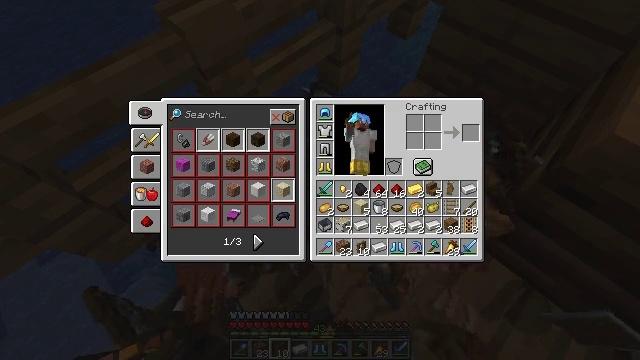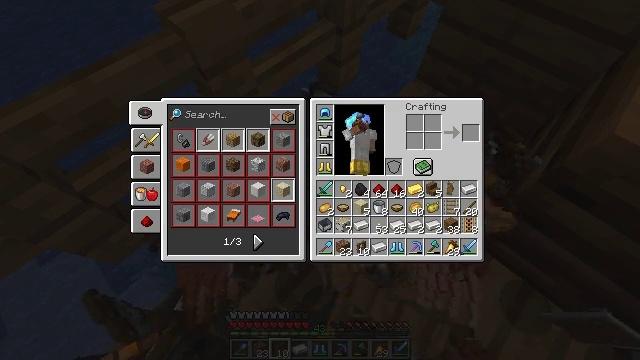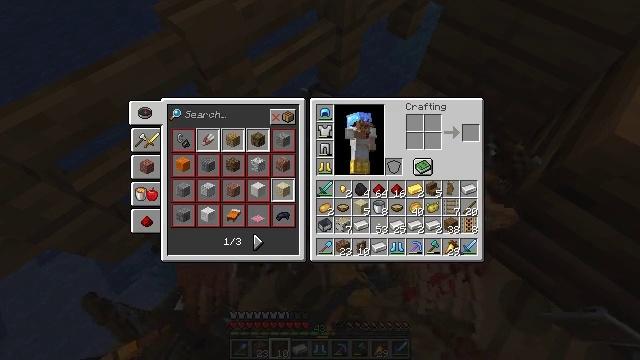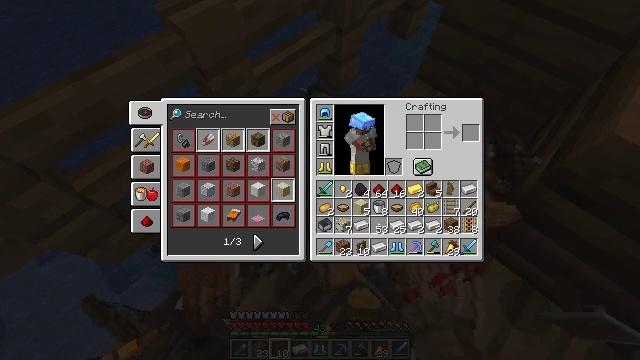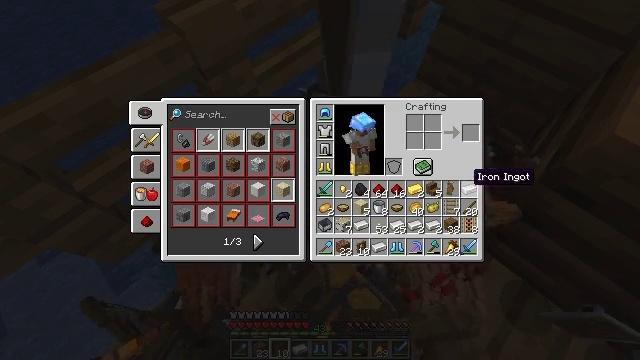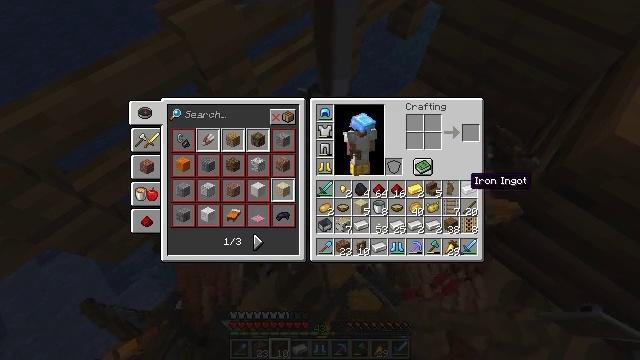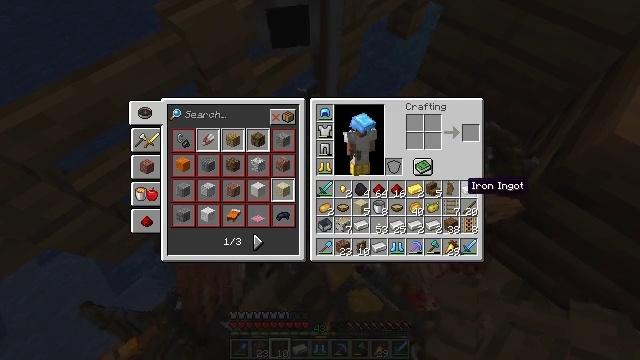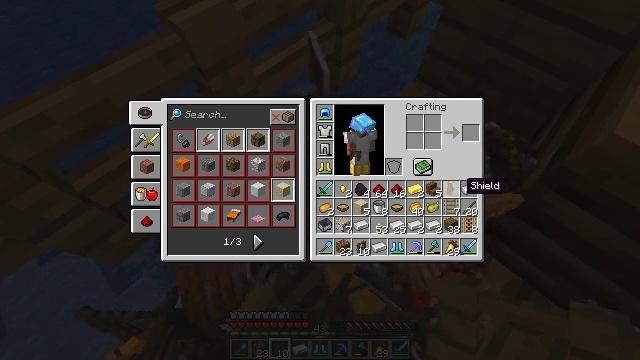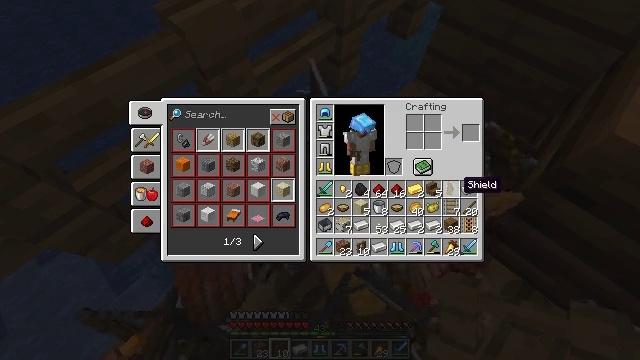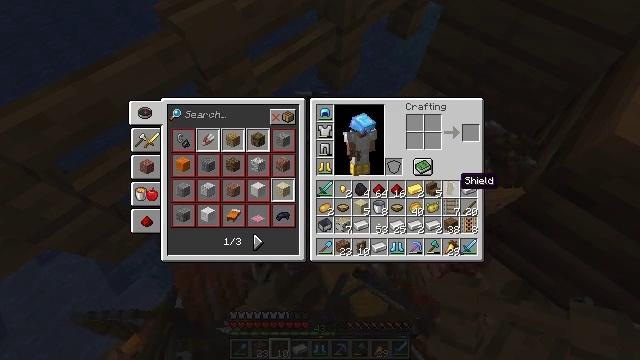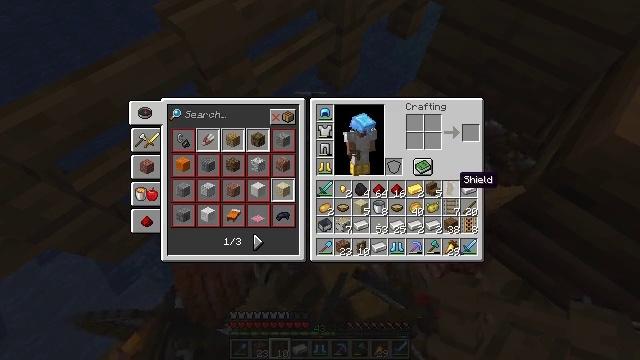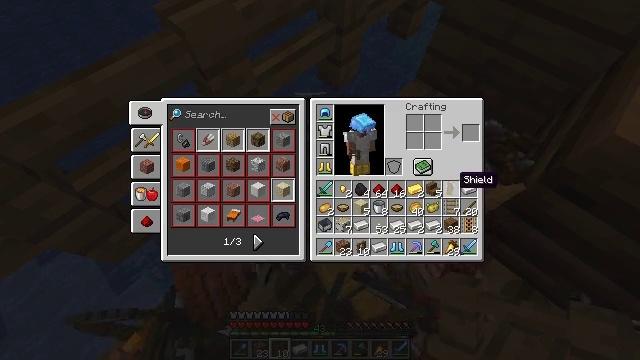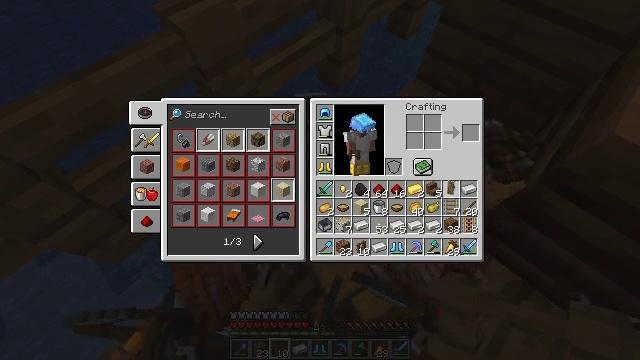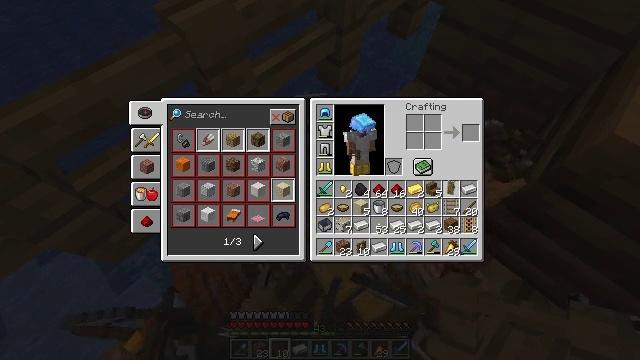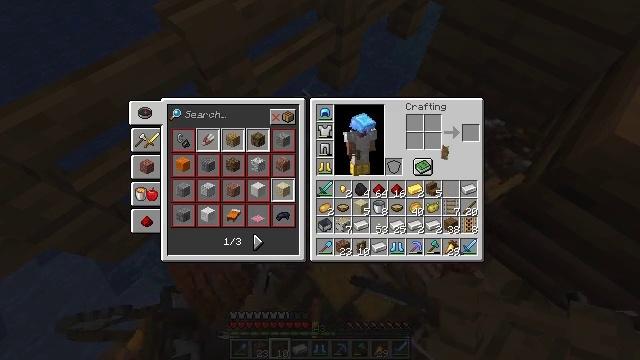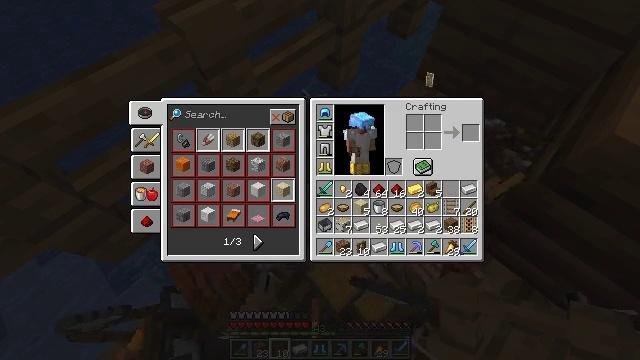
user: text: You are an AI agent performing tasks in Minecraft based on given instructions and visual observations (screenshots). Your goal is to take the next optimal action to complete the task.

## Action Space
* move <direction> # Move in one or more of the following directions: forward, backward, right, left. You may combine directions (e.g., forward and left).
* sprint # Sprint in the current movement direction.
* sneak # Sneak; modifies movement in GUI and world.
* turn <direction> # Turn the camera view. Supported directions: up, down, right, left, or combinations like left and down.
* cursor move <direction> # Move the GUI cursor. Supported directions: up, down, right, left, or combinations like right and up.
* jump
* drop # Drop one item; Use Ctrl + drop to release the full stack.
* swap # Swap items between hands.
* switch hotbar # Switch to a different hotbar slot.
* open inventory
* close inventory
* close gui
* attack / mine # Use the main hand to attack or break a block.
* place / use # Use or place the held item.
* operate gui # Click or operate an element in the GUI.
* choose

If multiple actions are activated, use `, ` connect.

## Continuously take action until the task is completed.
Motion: motion action
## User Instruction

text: Remove a shield from the inventory.
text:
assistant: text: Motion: cursor move right and down
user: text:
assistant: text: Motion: cursor move right and down
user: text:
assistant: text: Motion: cursor move down
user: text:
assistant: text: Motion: no_op
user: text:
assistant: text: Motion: no_op
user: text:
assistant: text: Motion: no_op
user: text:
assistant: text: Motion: no_op
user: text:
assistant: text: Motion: no_op
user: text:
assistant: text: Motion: no_op
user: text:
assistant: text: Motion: no_op
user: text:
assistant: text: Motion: no_op
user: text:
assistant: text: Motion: operate gui
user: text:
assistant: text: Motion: operate gui
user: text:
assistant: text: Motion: cursor move up, operate gui
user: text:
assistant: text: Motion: cursor move left and up
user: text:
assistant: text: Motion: cursor move up
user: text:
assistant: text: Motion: operate gui
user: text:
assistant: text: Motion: operate gui
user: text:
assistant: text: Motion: operate gui
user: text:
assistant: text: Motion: operate gui
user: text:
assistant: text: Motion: cursor move down
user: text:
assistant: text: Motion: cursor move right and down
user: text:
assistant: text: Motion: cursor move down
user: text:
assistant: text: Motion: cursor move down
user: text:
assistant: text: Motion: no_op
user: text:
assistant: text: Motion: no_op
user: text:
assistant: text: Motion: no_op
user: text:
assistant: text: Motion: no_op
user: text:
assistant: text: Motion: no_op
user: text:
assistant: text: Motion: no_op